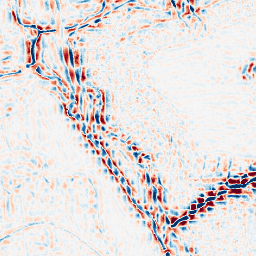
Category: wavelet
Decomposition family: wavelet_reverse_biorthogonal
Decomposition parameters: wavelet: rbio5.5
level: 3
Upsampling method: sinc_blackman
Upsampling parameters: scale: 4
kernel_size: 16
Upsampling scale: 4